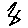
Label: zigzag